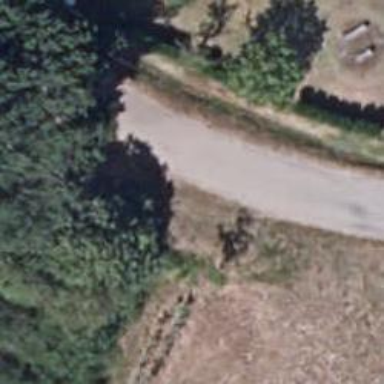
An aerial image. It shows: Unclassified road.